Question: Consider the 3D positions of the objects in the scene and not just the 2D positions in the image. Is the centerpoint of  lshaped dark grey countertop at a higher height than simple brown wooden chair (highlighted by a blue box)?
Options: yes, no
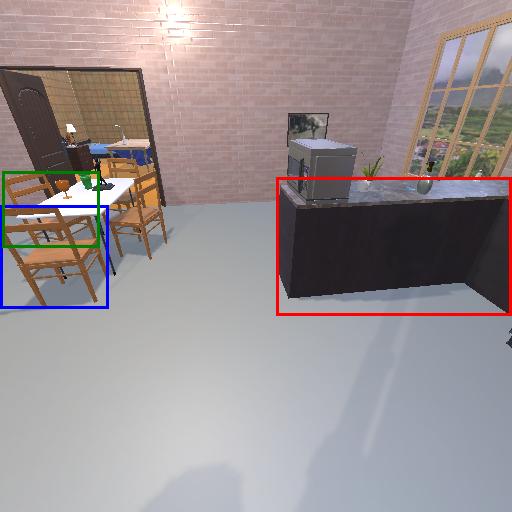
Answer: yes